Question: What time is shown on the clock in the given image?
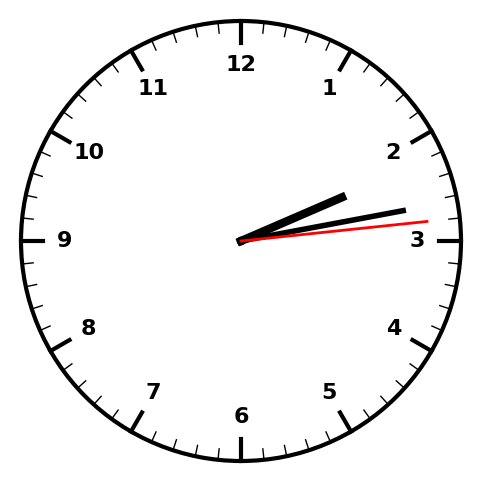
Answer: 02:13:14